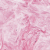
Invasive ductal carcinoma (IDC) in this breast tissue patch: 0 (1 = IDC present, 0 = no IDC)